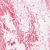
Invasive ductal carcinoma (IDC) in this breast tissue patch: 0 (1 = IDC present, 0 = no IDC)